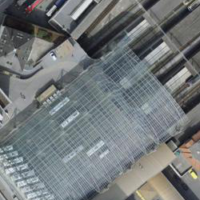
EUNIS habitat code: 57
Species observed at this site:
Pica pica
Scolopax rusticola
Passer domesticus
Columba livia
Motacilla alba